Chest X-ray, PA view. Patient: 46 years old, sex F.
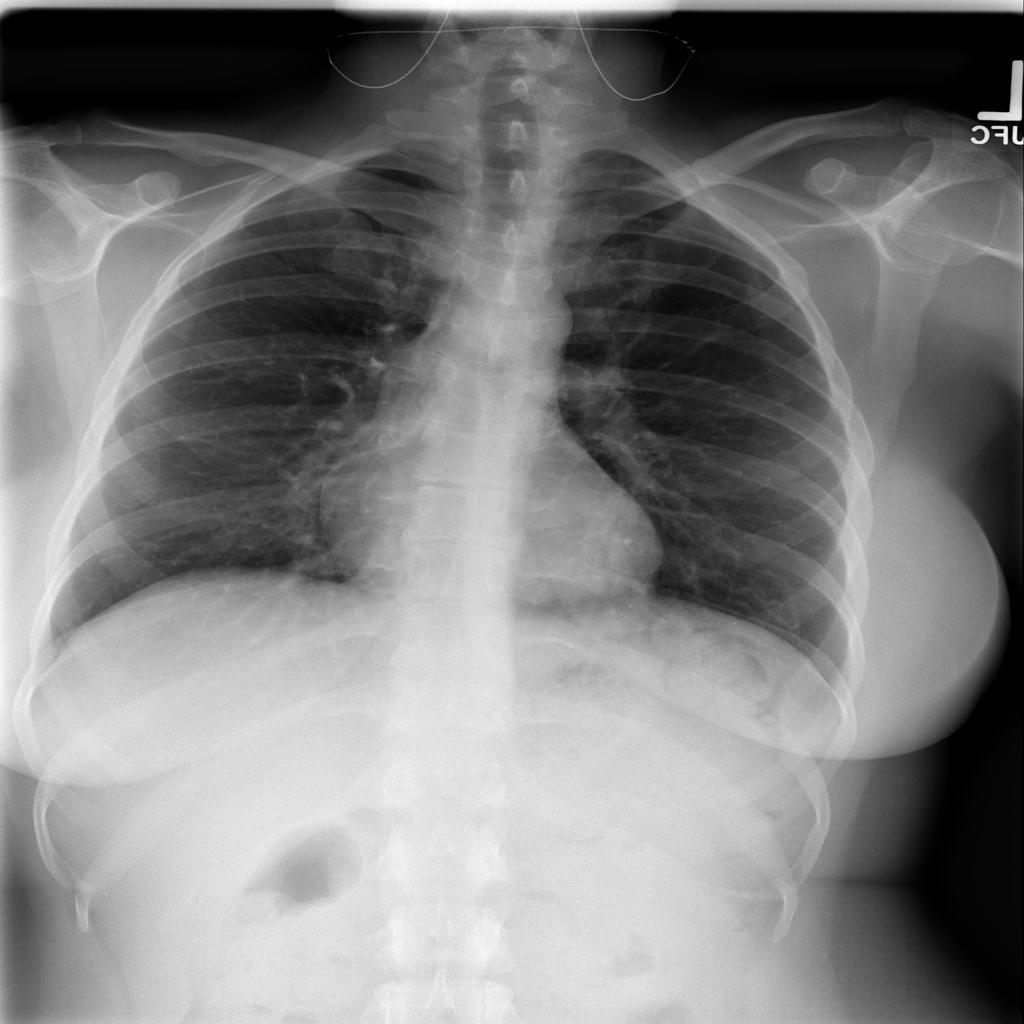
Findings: No Finding